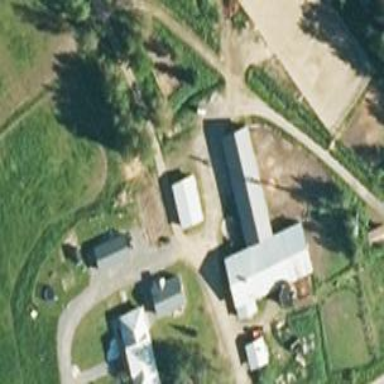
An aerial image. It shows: Farmyard area.